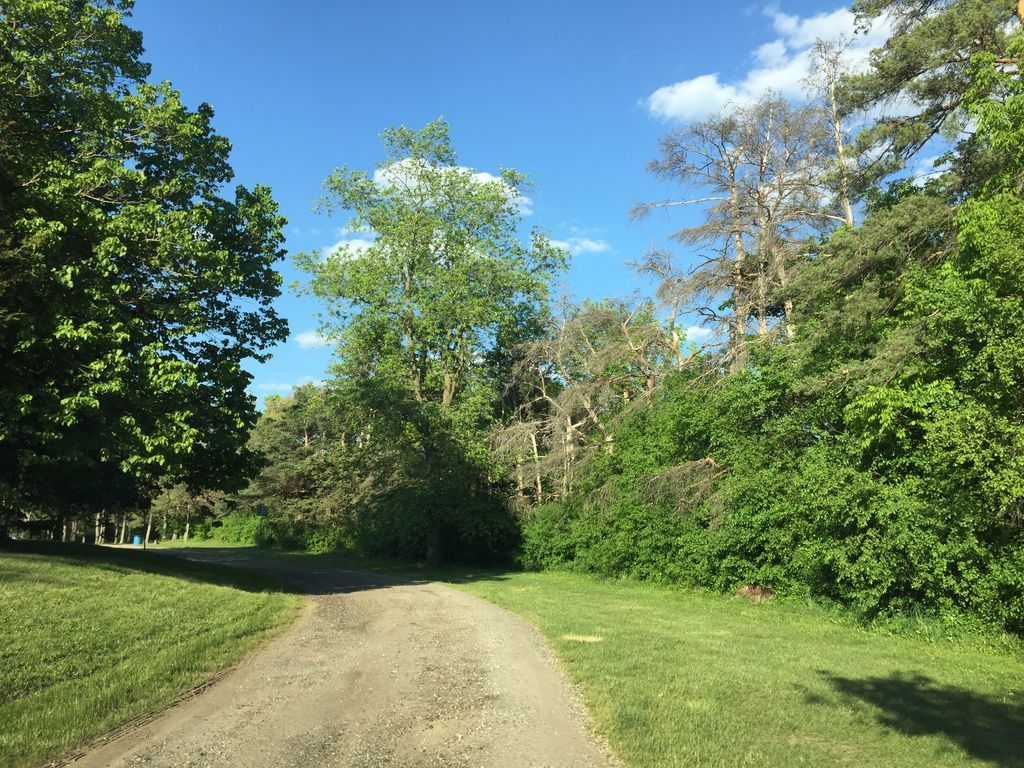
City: kitchener-waterloo